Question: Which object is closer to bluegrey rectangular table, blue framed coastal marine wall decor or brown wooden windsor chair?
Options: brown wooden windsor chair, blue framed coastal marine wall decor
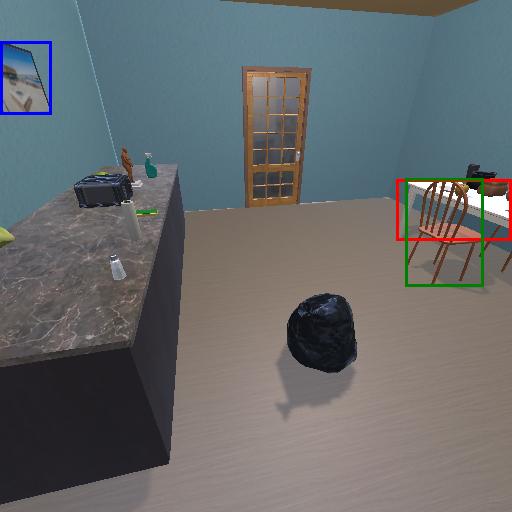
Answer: brown wooden windsor chair